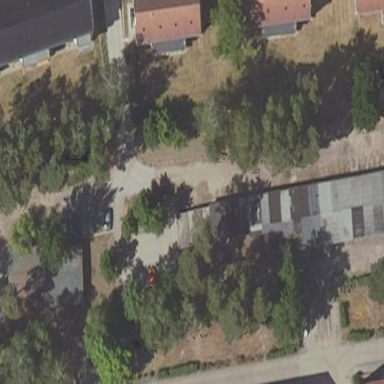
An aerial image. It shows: Group of garages.